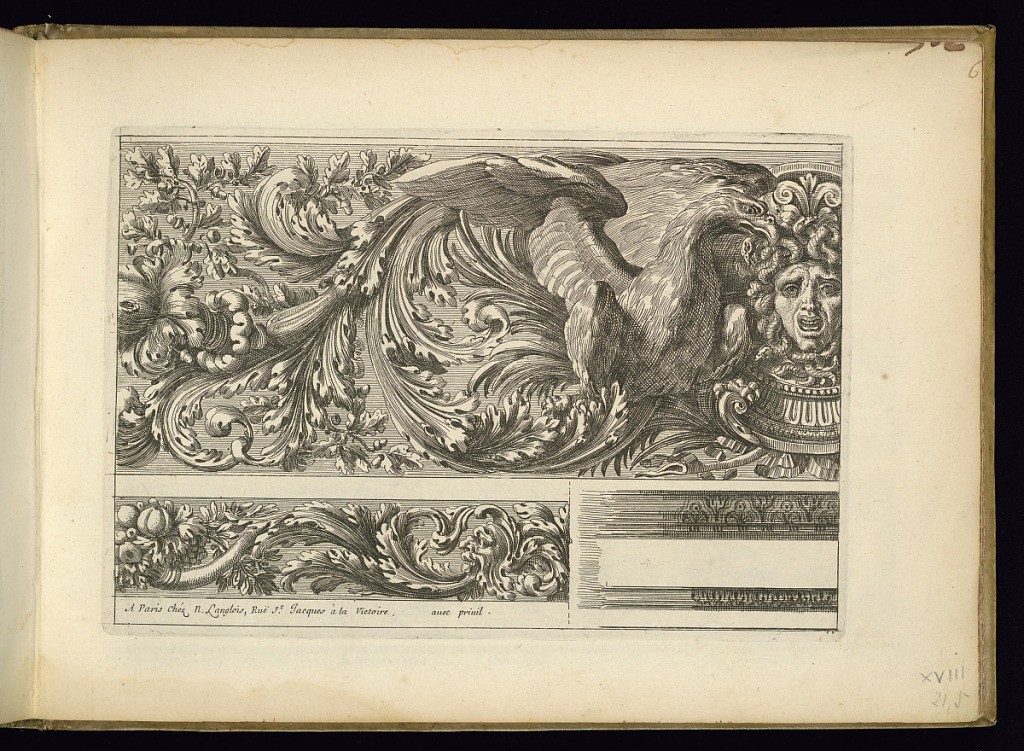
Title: Three Frieze Designs
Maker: Jean Le Pautre, French, 1618–1682
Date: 1655–82
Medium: Etching on laid paper
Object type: Print
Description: A large frieze above a smaller frieze design and molding design with scrolling leaves (rinceaux), foliate branches, cornucopia of fruit, and an eagle holding a snake from a Gorgon's head mascaron (mask). The publisher's address is lettered below.